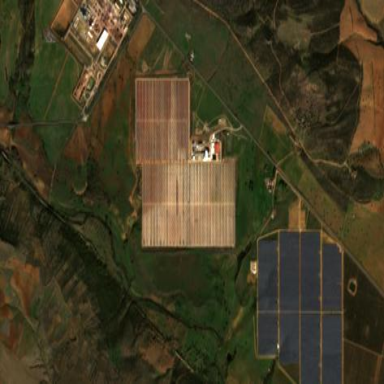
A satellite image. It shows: Industrial area with solar power plant utilizing photovoltaic technology.